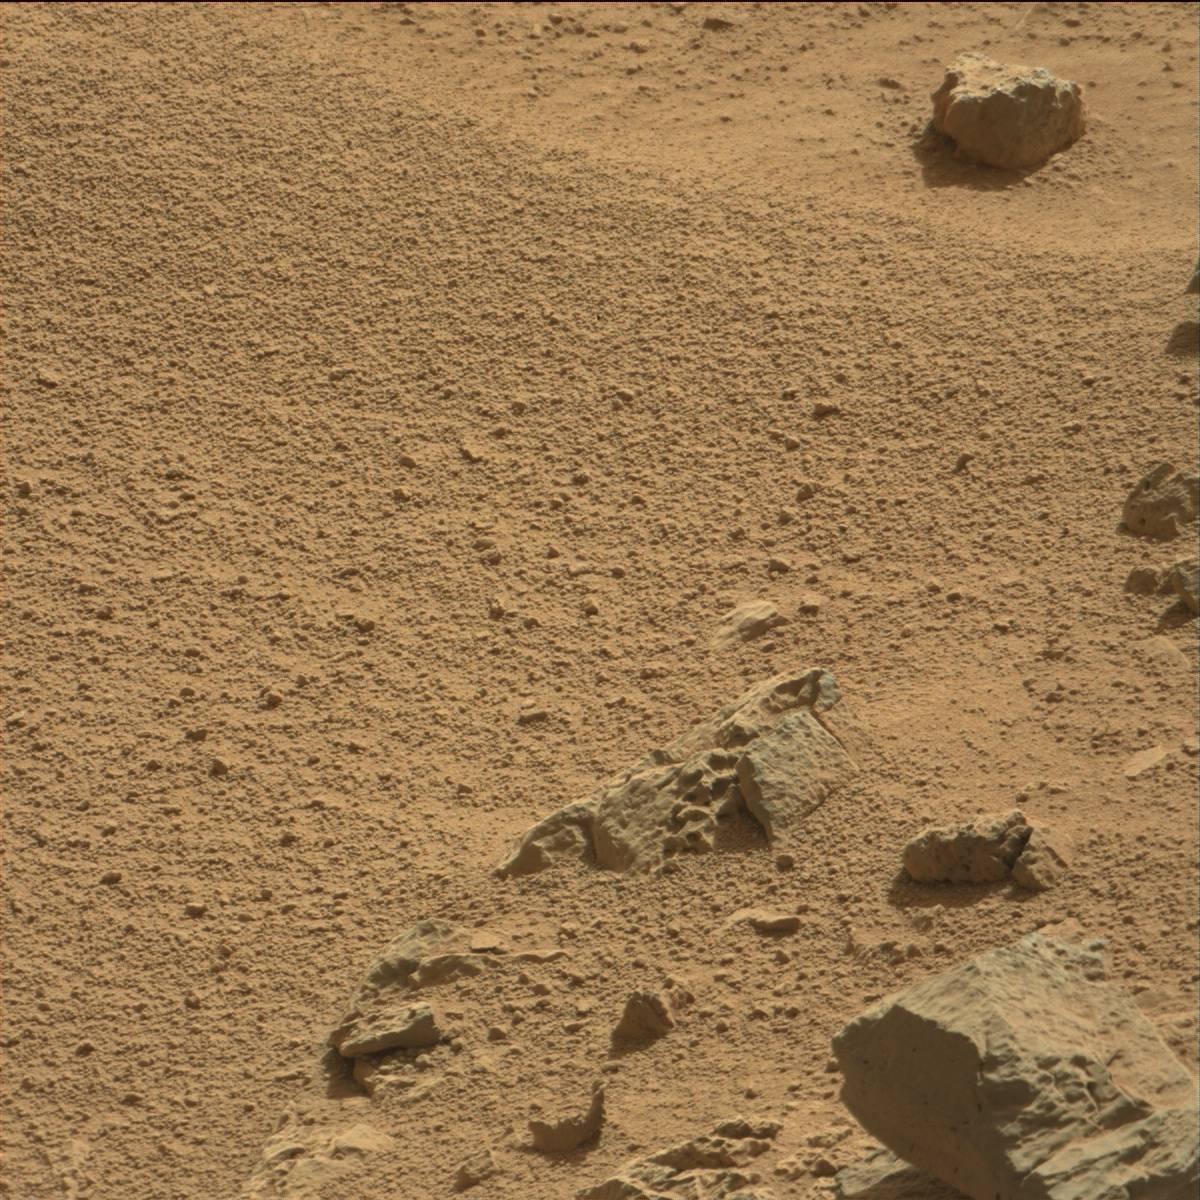
Terrain classes present: Bedrock, Rock, Sand / Soil